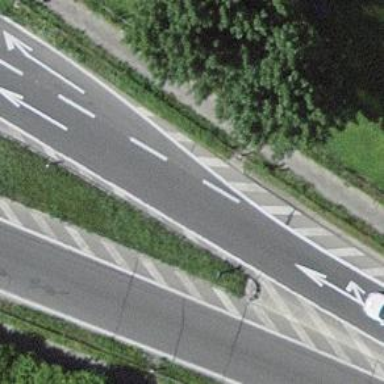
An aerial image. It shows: Asphalt road designated as trunk highway.